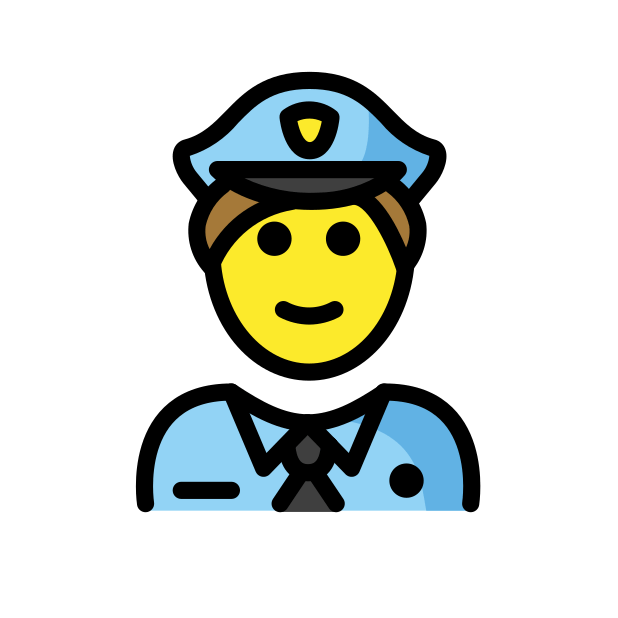
man police officer